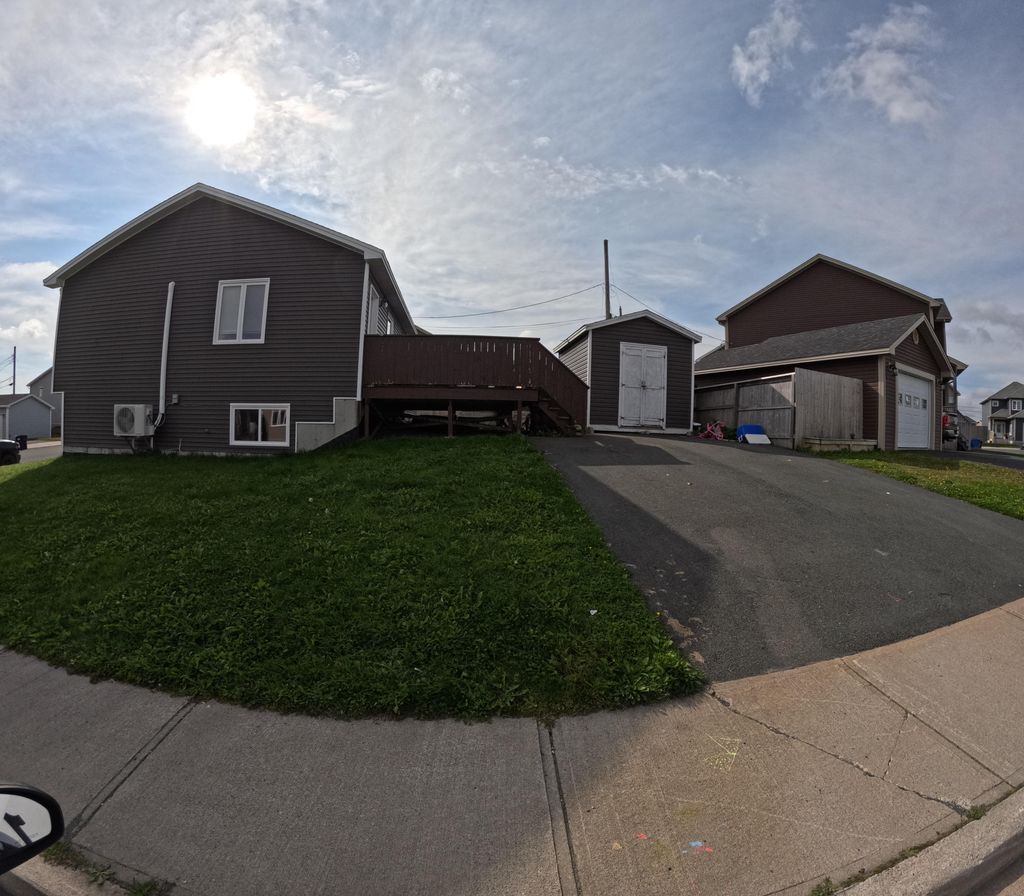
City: st_johns